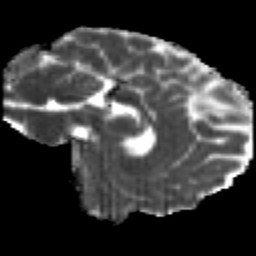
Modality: MD
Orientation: sagittal
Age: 18
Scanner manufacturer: siemens
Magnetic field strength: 3 T
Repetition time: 2.2 s
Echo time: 0.084 s